Question: I have the following database structure :
'''
create table Accounting
(
Channel,
Account
)
create table ChannelMapper
(
AccountingChannel,
ShipmentsMarketPlace,
ShipmentsChannel
)
create table AccountMapper
(
AccountingAccount,
ShipmentsComponent
)
create table Shipments
(
MarketPlace,
Component,
ProductGroup,
ShipmentChannel,
Amount
)
'''
I have the following query running on these tables and I'm trying to optimize the query to run as fast as possible :
'''
select Accounting.Channel, Accounting.Account, Shipments.MarketPlace
from Accounting join ChannelMapper on Accounting.Channel = ChannelMapper.AccountingChannel
join AccountMapper on Accounting.Accounting = ChannelMapper.AccountingAccount
join Shipments on
(
ChannelMapper.ShipmentsMarketPlace = Shipments.MarketPlace
and ChannelMapper.AccountingChannel = Shipments.ShipmentChannel
and AccountMapper.ShipmentsComponent = Shipments.Component
)
join (select Component, sum(amount) from Shipment group by component) as Totals
on Shipment.Component = Totals.Component
'''
How do I make this query run as fast as possible ? Should I use indexes ? If so, which columns of which tables should I index ?
Here is a picture of my query plan :

Thanks,
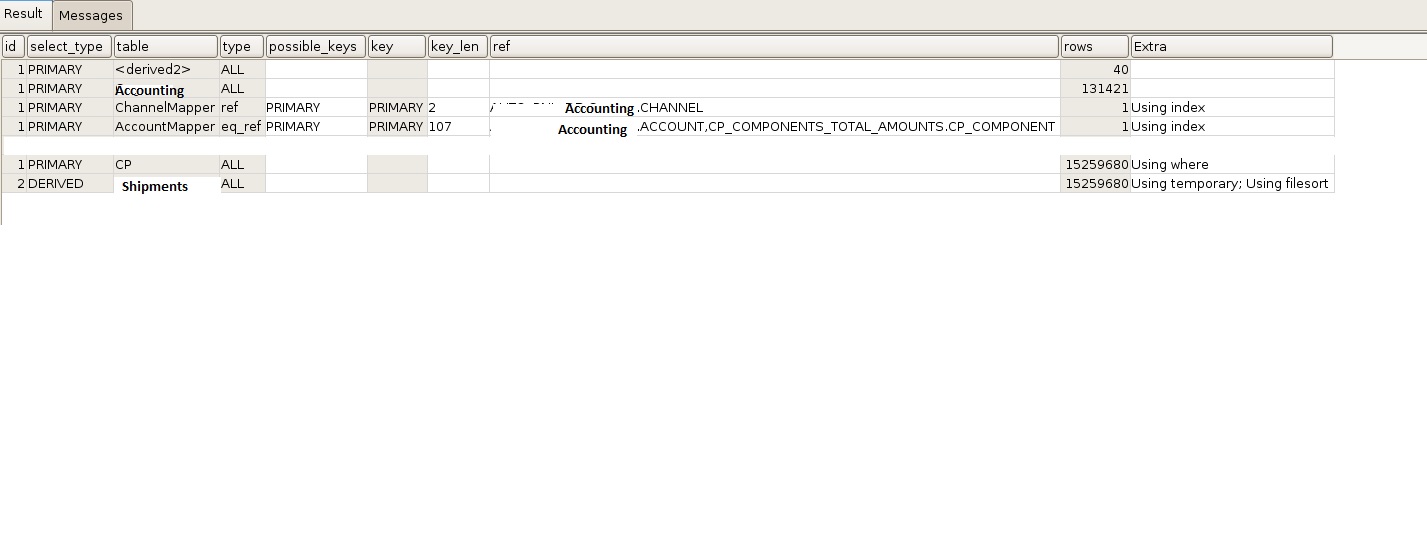
Answer: Indexes are essential to any database.
Speaking in "layman" terms, indexes are... well, precisely that. You can think of an index as a second, hidden, table that stores two things: The sorted data and a pointer to its position in the table.
Some thumb rules on creating indexes:
1. Create indexes on every field that is (or will be) used in joins.
2. Create indexes on every field on which you want to perform frequent where conditions.
3. Avoid creating indexes on everything. Create index on the relevant fields of every table, and use relations to retrieve the desired data.
4. Avoid creating indexes on double fields, unless it is absolutely necessary.
5. Avoid creating indexes on varchar fields, unless it is absolutely necesary.
I recommend you to read this: <URL>